Field crop: maize
Growth stage: 2
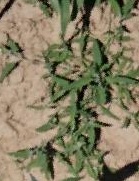
Species: atriplex